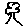
Label: tree